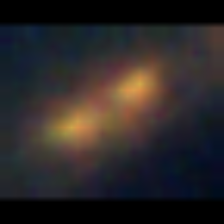
Taxon: Chaetoceros
Group: Diatoms